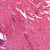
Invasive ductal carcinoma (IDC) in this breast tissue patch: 0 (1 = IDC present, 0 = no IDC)